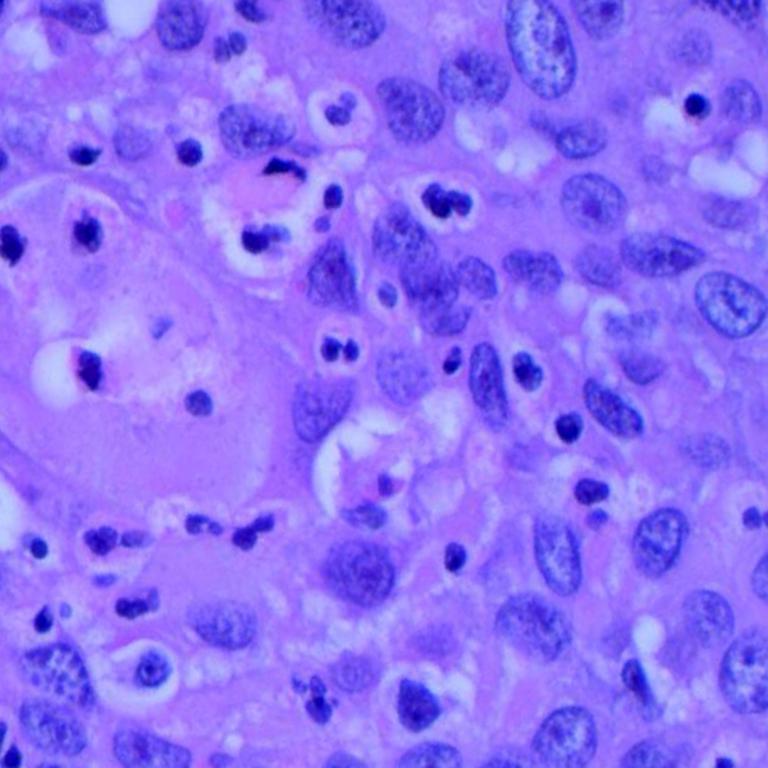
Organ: lung
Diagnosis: squamous carcinomas